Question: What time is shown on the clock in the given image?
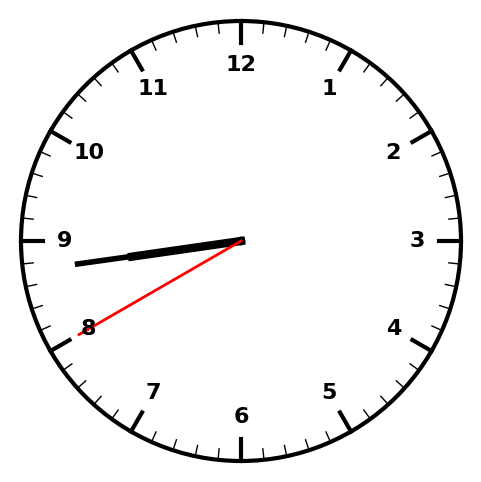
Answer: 08:43:40